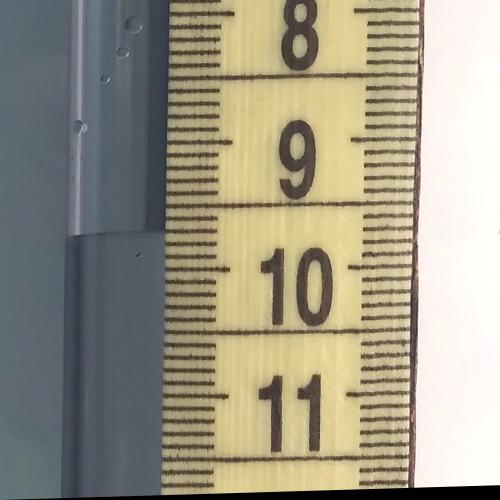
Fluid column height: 9.7 cm